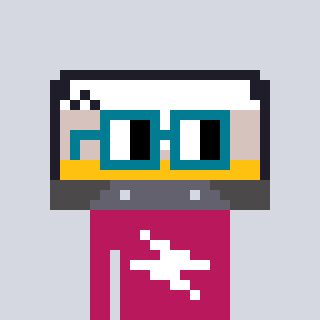
a pixel art character with square dark green glasses, a cassette tape-shaped head and a darkpink-colored body on a cool background